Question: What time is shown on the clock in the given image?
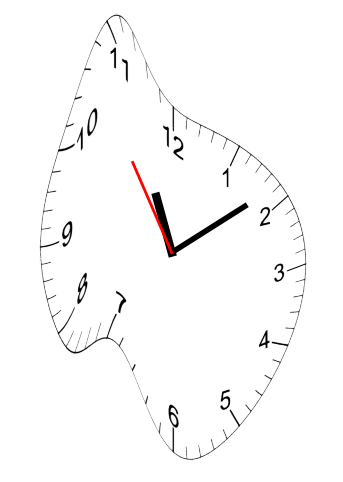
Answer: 11:08:54